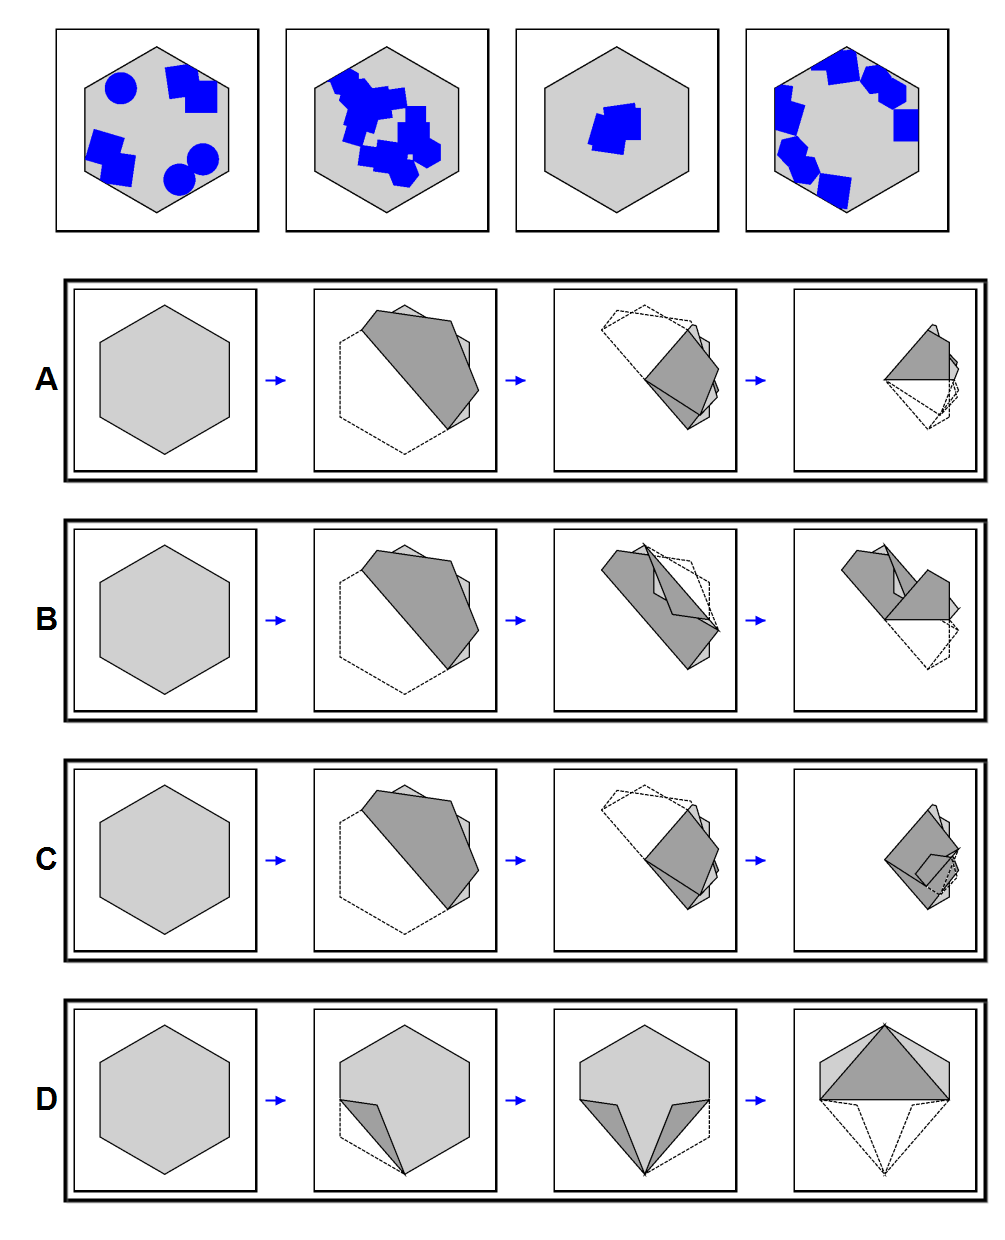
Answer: C